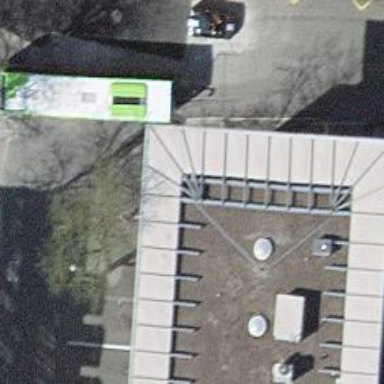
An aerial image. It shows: Clinic.